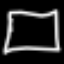
Label: square